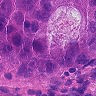
Metastatic tissue present: yes